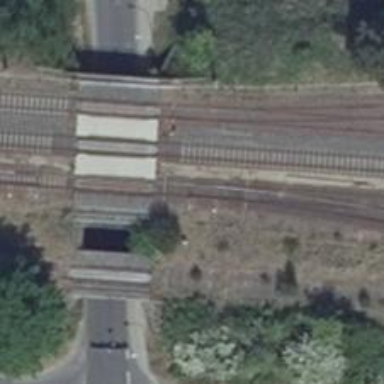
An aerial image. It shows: Railway switch.